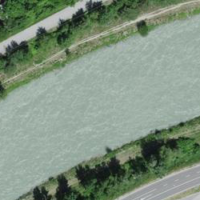
EUNIS habitat code: 15
Species observed at this site:
Lactuca perennis